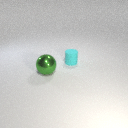
small cyan rubber cylinder behind large green metal sphere